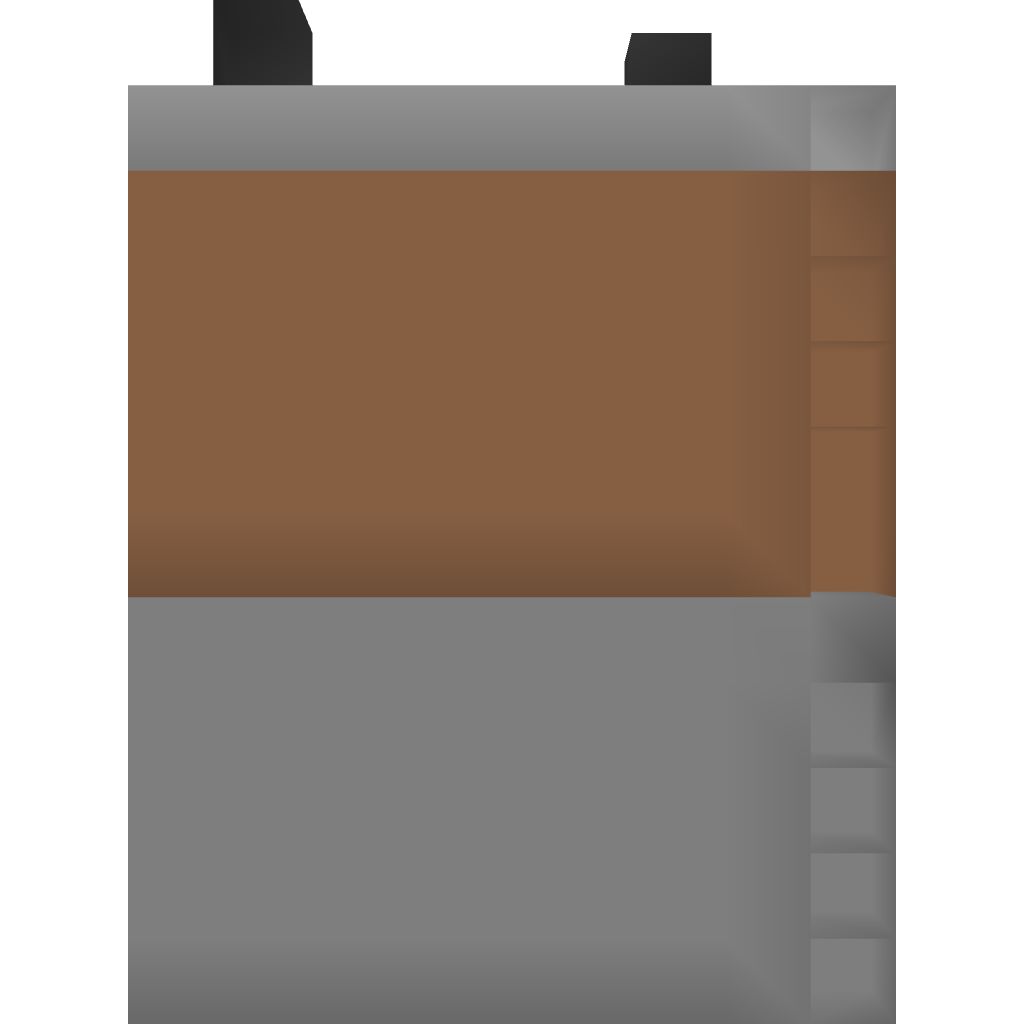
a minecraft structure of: Self Making House